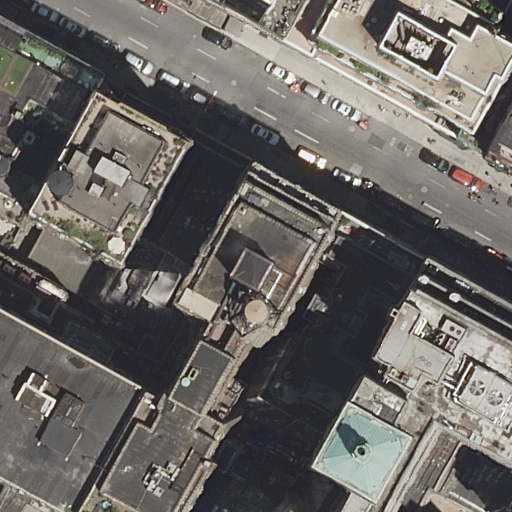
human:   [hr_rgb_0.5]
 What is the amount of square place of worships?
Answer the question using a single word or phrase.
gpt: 0

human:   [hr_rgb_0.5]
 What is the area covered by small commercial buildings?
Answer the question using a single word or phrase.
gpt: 0m2

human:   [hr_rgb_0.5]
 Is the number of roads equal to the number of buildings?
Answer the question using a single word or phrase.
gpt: no

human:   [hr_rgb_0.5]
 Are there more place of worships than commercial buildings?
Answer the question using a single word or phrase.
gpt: yes

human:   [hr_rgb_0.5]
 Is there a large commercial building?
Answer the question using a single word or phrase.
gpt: no

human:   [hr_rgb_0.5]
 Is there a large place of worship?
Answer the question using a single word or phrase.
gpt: yes

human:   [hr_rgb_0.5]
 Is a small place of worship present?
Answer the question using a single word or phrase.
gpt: no

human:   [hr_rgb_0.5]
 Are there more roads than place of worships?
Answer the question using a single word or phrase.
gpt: no

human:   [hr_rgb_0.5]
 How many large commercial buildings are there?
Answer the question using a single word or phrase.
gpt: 0

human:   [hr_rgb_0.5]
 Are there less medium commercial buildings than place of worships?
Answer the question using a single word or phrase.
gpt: yes

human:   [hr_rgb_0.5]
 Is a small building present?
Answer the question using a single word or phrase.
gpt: yes

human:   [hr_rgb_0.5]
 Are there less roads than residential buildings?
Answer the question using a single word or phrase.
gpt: yes

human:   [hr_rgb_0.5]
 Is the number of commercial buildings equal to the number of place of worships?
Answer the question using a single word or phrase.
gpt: no

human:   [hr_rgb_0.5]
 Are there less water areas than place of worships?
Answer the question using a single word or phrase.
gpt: yes

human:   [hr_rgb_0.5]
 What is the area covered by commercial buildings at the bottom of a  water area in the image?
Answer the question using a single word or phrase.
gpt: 0m2

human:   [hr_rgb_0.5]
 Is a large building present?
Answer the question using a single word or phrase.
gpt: yes

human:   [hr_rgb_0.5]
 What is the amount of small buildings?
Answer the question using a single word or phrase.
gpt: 4

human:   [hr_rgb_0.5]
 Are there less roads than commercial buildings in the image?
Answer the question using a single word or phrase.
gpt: no

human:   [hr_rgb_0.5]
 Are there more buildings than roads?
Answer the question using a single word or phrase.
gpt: yes

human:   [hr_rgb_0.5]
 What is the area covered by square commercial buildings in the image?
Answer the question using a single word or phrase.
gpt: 0m2

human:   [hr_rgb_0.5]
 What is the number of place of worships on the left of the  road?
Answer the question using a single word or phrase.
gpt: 1

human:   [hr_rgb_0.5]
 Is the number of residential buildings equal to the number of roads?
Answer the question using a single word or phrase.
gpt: no

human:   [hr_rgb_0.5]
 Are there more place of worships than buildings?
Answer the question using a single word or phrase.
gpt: no

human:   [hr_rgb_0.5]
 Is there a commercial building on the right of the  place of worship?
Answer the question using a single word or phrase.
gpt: no

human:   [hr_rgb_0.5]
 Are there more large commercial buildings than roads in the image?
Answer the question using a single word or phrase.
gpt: no

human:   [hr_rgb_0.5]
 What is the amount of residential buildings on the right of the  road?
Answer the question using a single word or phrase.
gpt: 0

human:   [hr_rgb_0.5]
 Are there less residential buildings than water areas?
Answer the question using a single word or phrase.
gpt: no

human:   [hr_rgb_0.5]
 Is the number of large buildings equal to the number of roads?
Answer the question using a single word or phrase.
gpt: no

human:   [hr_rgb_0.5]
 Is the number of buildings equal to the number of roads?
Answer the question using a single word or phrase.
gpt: no

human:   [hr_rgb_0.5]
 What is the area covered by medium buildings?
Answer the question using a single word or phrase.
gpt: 946m2

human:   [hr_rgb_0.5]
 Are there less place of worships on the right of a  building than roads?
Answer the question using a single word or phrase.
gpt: yes

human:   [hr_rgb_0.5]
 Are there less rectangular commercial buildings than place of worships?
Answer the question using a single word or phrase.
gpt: yes

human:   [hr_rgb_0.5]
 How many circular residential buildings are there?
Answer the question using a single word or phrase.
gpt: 0

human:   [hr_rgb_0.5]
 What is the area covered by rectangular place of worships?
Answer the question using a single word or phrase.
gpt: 0m2

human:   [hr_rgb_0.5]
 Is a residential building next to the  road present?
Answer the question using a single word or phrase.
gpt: yes

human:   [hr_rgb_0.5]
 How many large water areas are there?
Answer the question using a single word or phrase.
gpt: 0